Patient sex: M
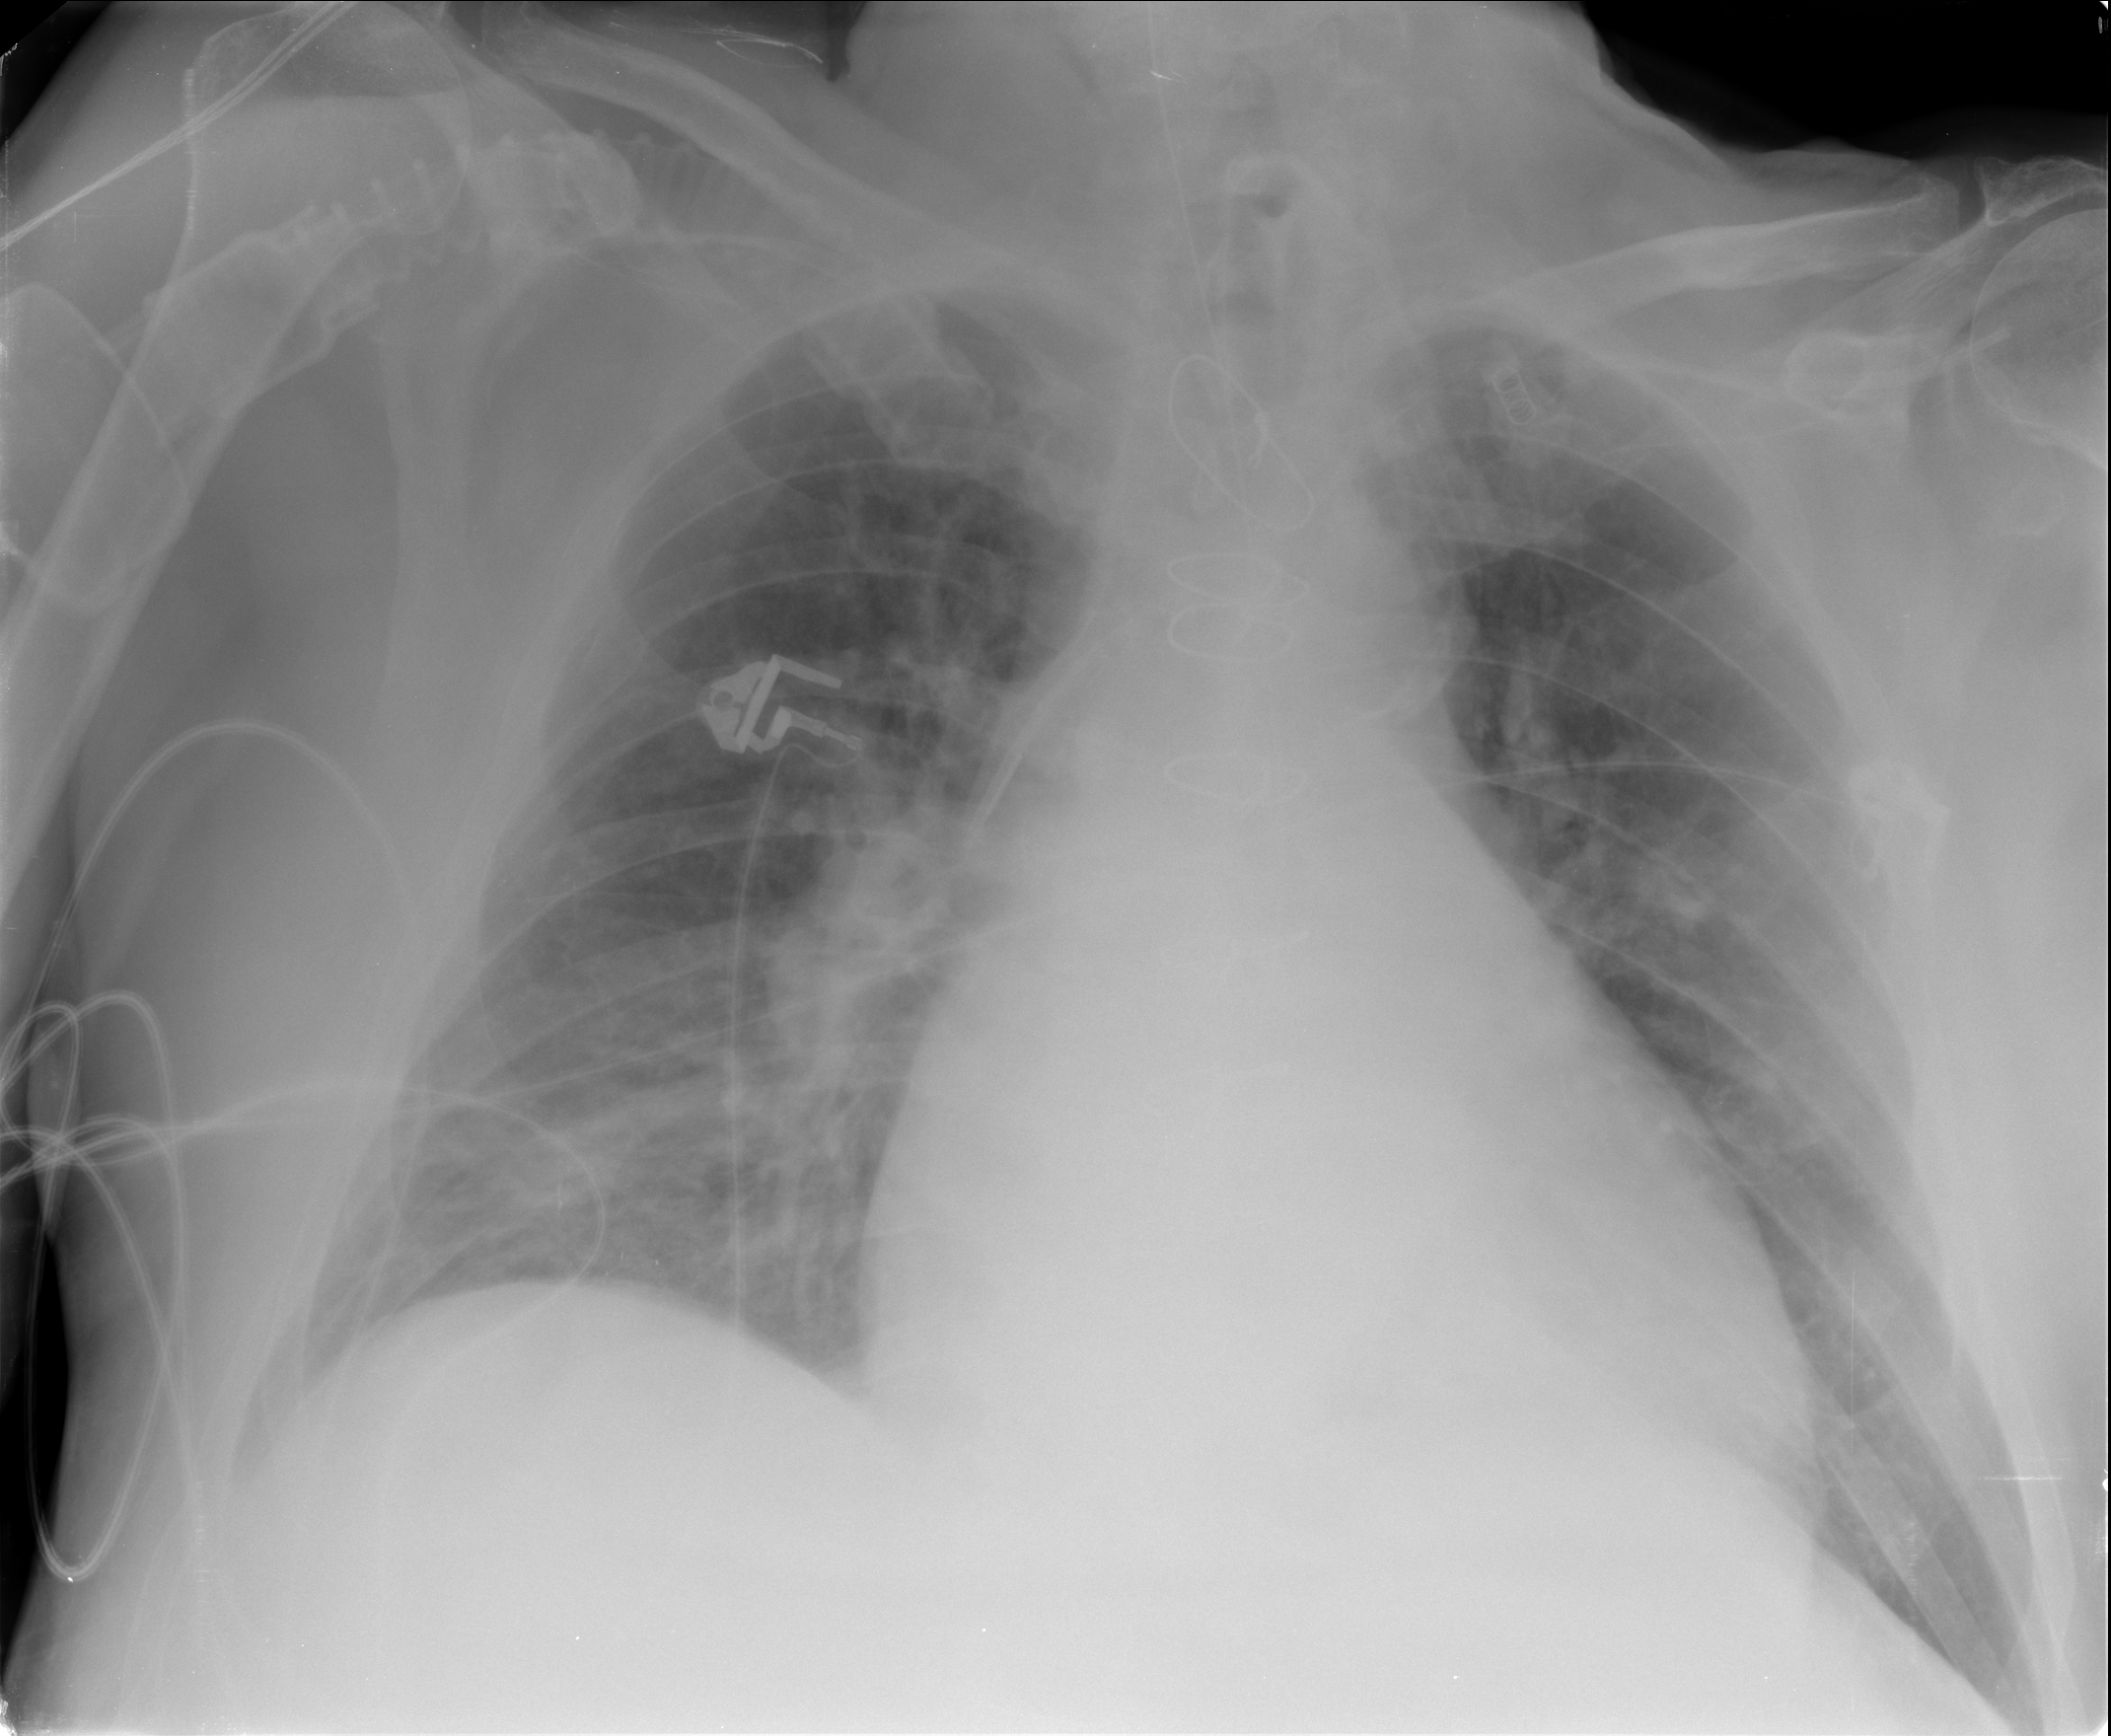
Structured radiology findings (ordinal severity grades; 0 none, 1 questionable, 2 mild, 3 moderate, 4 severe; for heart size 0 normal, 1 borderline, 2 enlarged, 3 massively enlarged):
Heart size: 2
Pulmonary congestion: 2
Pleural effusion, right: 2
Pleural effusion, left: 2
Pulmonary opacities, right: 2
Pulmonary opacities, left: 1
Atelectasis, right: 3
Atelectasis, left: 2